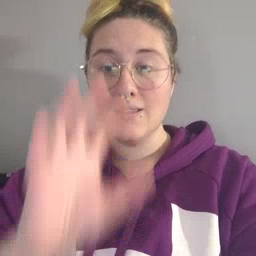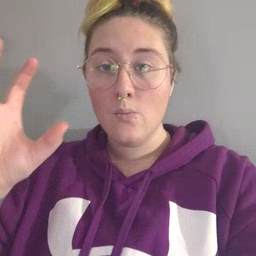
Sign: cloud